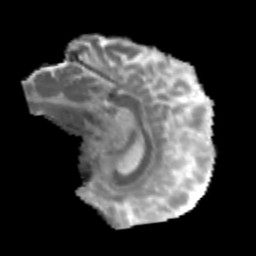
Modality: MD
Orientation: sagittal
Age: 35
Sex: male
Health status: healthy
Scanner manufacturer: philips
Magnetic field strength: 3 T
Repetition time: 4.031 s
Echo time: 0.08907 s